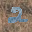
Label: 2